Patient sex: M
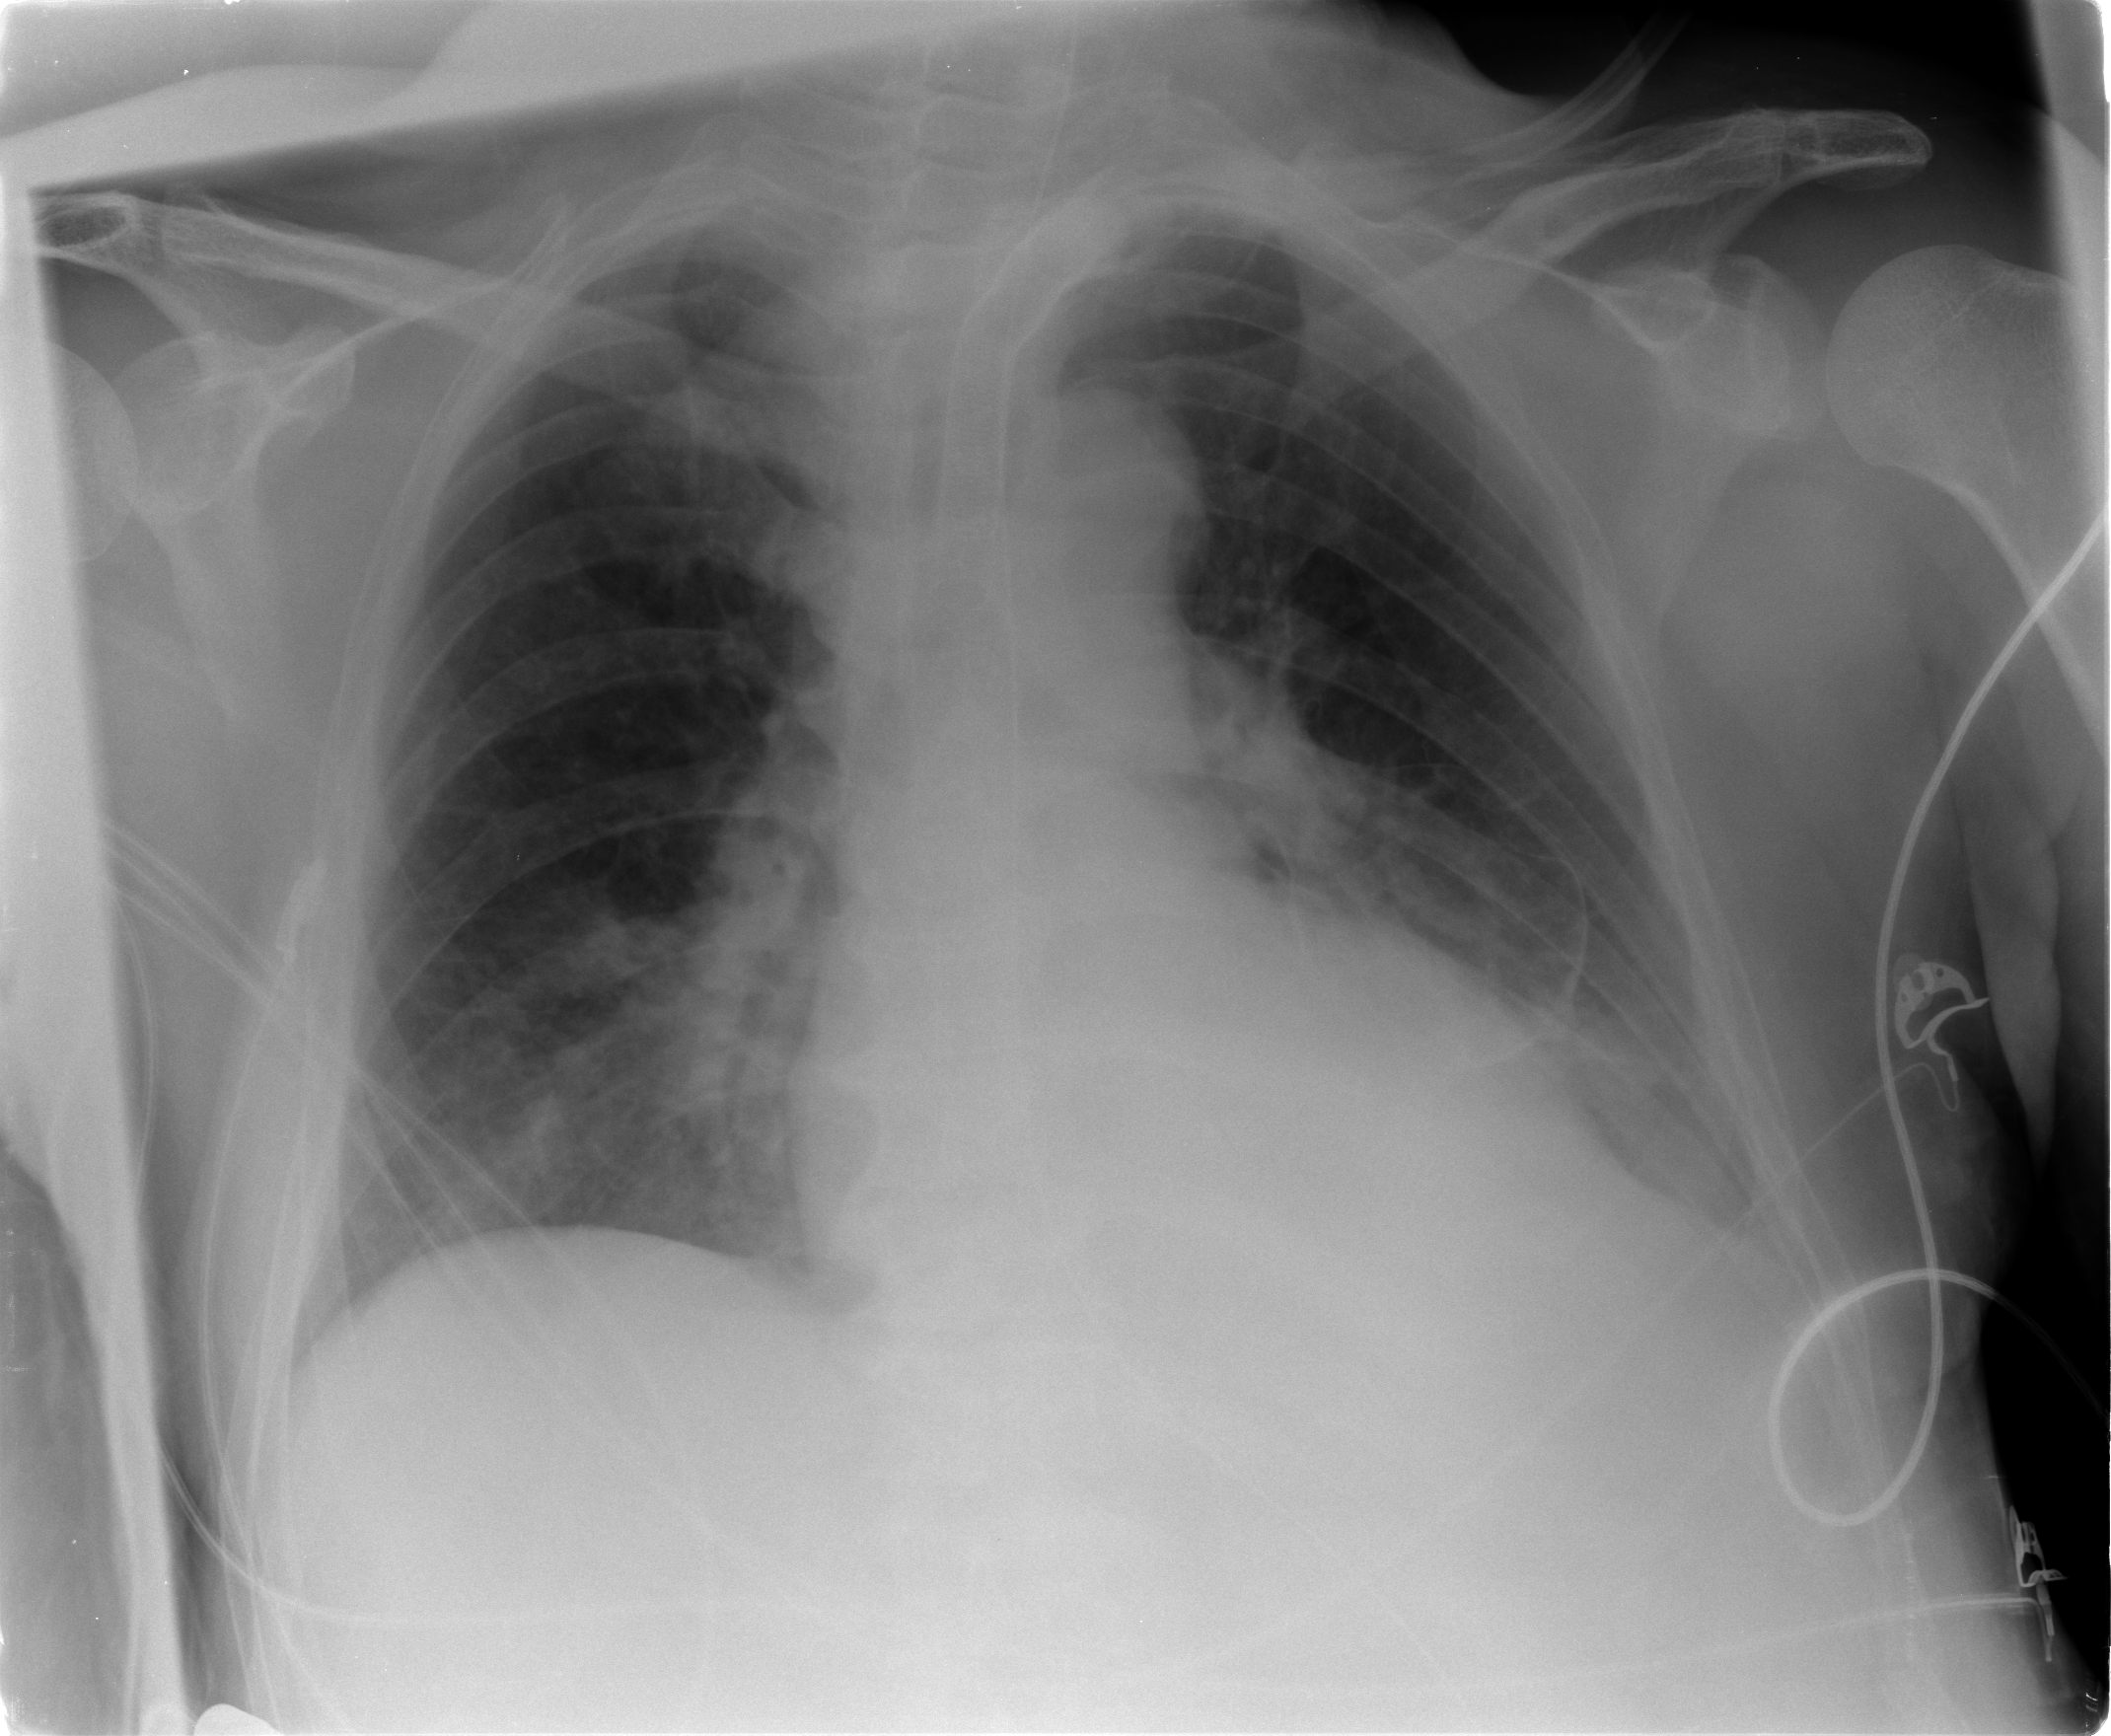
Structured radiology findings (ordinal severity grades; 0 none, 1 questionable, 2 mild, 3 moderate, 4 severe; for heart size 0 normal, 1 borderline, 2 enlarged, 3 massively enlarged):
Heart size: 2
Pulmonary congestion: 2
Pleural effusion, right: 2
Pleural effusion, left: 2
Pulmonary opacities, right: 0
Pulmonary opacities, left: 0
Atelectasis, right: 2
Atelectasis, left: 2